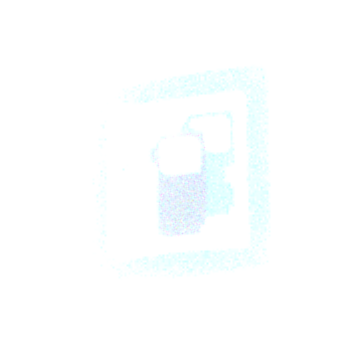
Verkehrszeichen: LadestationFuerElektrofahrzeuge
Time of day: MorningAfternoon
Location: Outdoor (Nature)
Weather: Clear
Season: NotSpecified
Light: Natural